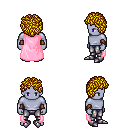
a pixel art fantasy rpg character, male body template, dark elf, purple skin, pink cape, metal pants, blonde curly afro hairstyle, cloth bracers, metal boots, four views (front, back, left, right), 2x2 character sprite sheet, small pixel art, hard edges, no anti-aliasing